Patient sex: M
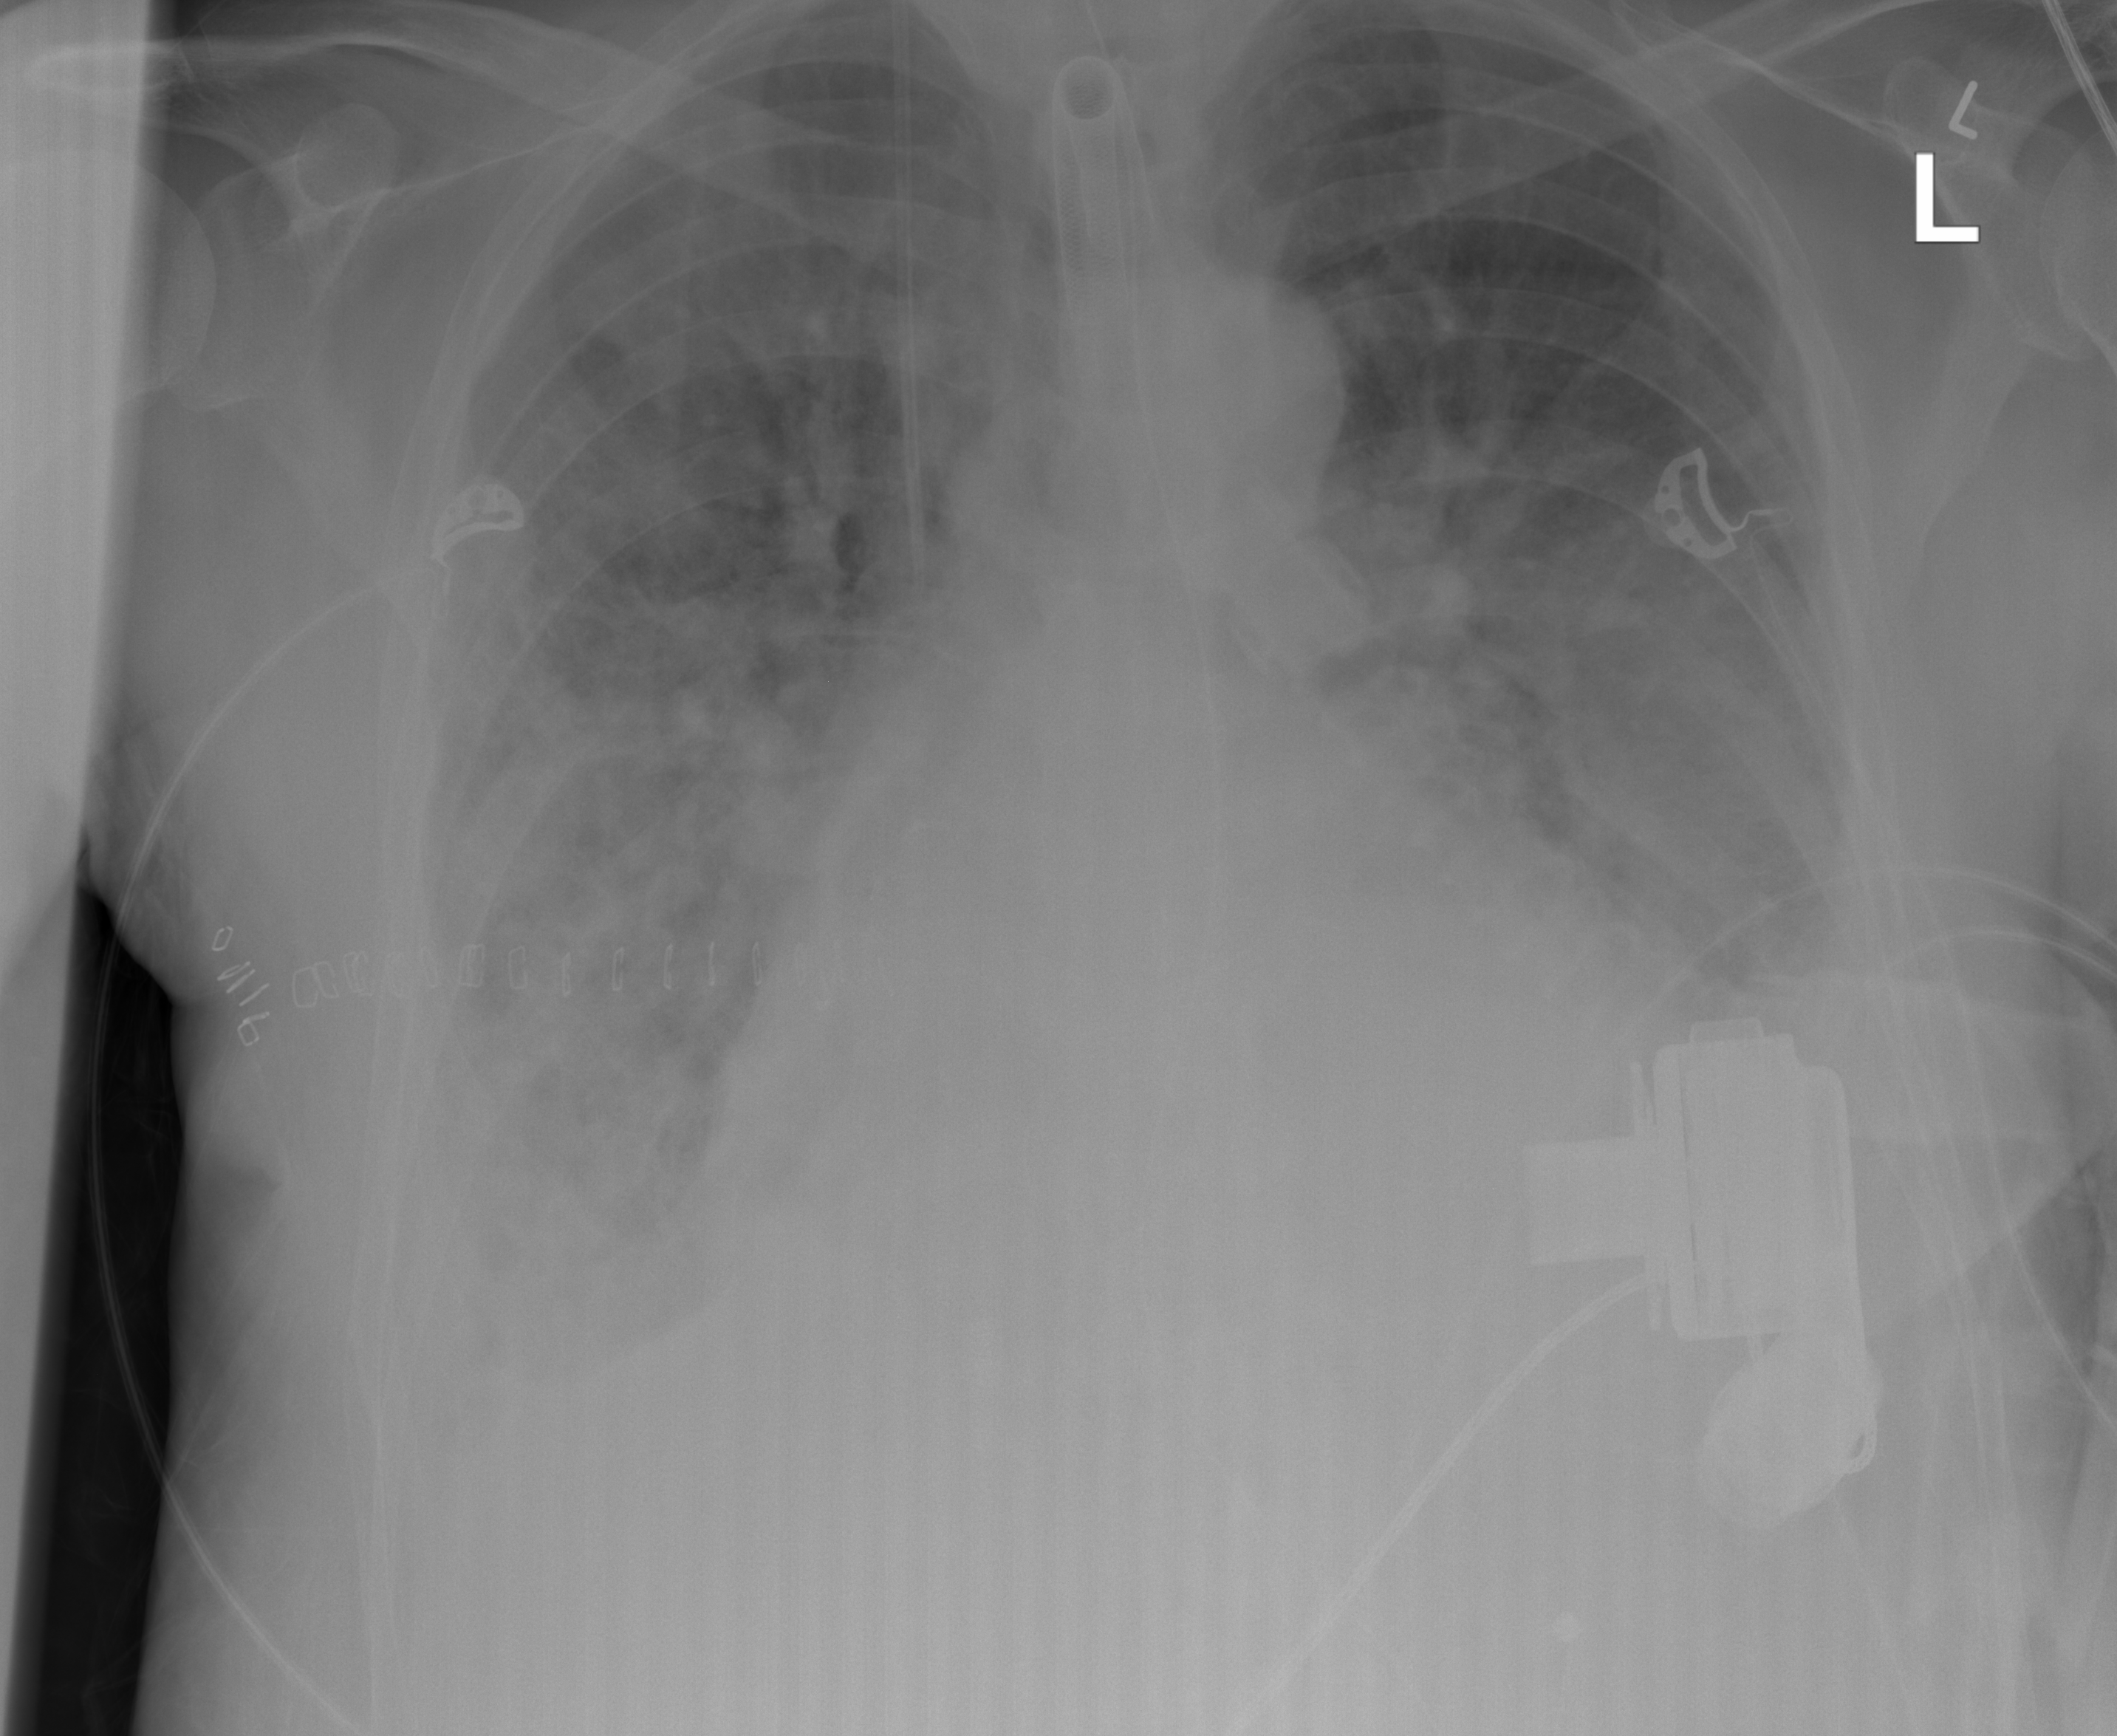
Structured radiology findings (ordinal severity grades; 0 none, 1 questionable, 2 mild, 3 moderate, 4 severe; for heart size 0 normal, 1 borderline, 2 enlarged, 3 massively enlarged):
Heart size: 3
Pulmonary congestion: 3
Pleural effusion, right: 3
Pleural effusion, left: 2
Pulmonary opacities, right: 3
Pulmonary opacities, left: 2
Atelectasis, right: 3
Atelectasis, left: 2